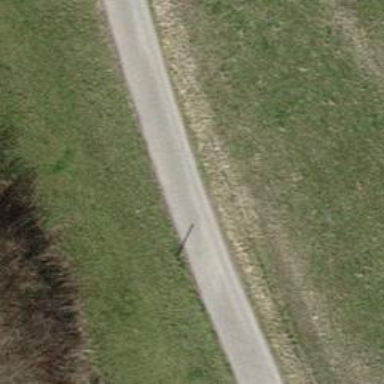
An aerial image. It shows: Unclassified road with asphalt surface.